Question: I have a .NET stored procedure and want to send it an array from database when calling it.
When I'm sending simple data like 'String', 'DateTime' etc. it works very well.
The first method below is working but the second one is not... :(
'''
namespace Smart
{
public class Items
{
public static string Procedure1(string P_TEST)
{
return P_TEST.ToLower();
}
public static string Procedure2(string[] P_TEST)
{
return P_TEST.Length.ToString();
}
}
}
'''
When I expect 'P_TEST' as a 'string[]' type, my procedure doesn't show up in Deployment Wizard. So I am not able to deploy 'Procedure2' to Oracle.
Here is a screenshot:

So how can I pass an array into my CLR procedure?
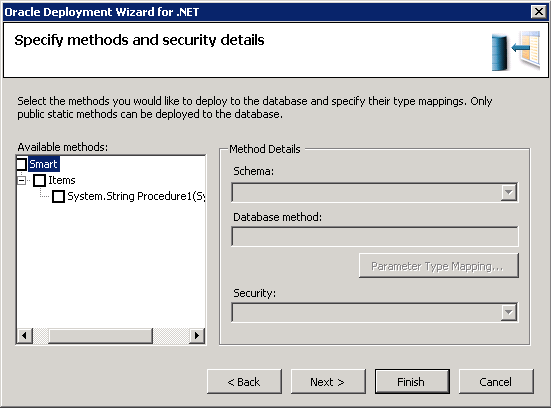
Answer: After many efforts I found that they do not support array binding as it is written <URL>.
> PL\SQL Associative array is not supported.
So I'm joining and sending them as string.